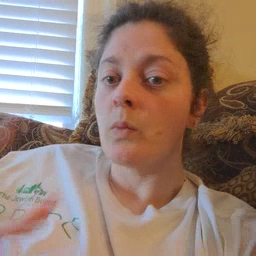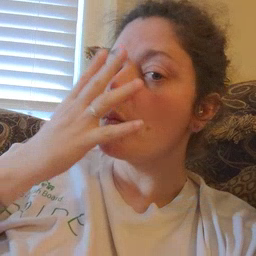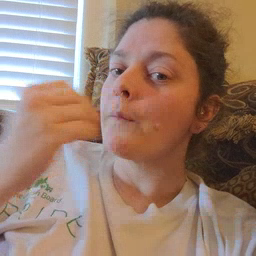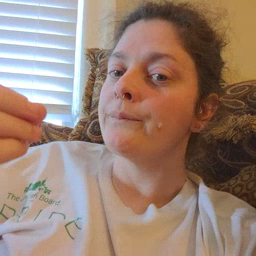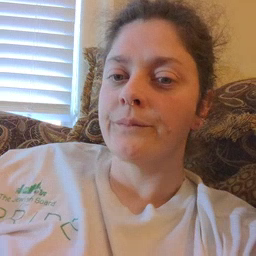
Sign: wolf